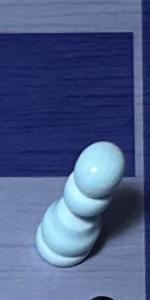
Label: Pawn_White